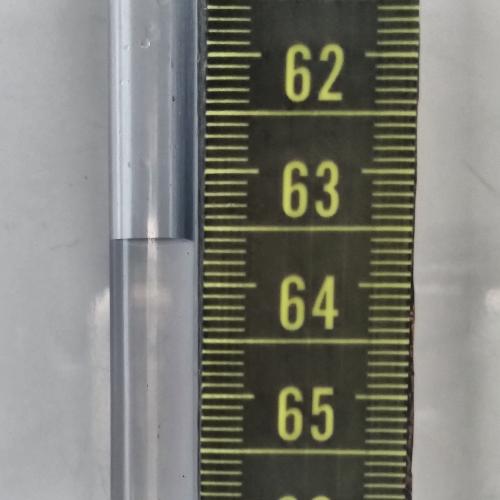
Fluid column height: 63.6 cm